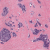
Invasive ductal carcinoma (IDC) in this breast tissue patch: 1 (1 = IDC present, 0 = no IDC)